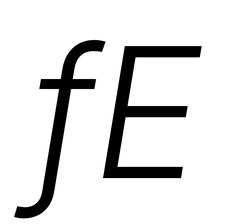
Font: Inter-Italic_Light_Italic